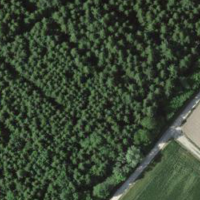
EUNIS habitat code: 45
Species observed at this site:
Prunus padus